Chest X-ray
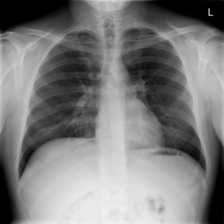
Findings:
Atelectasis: negative
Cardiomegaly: negative
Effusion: negative
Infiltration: negative
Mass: negative
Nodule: negative
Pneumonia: negative
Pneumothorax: negative
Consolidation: negative
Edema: negative
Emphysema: negative
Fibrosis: negative
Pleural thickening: negative
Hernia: negative